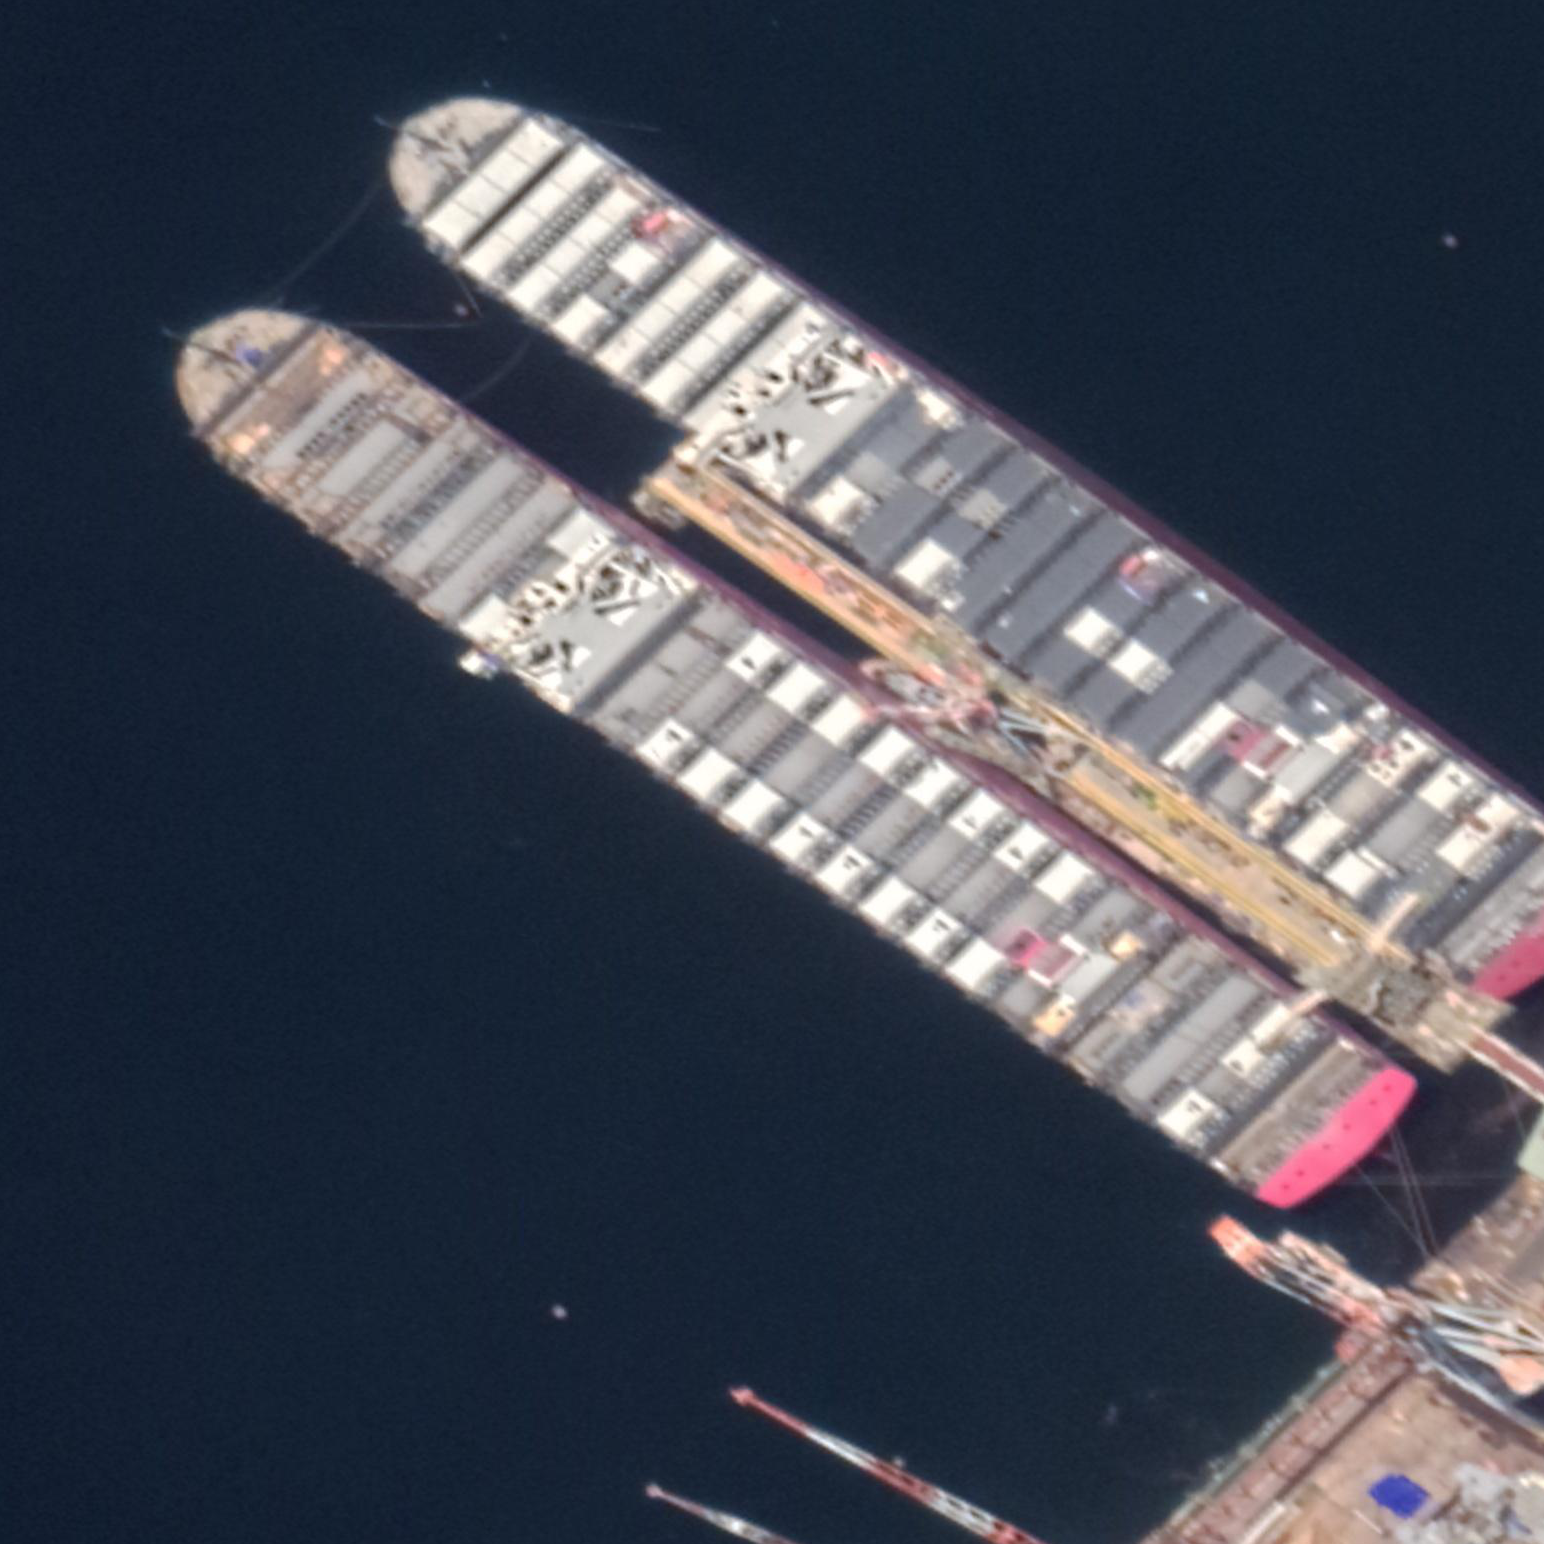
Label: civil